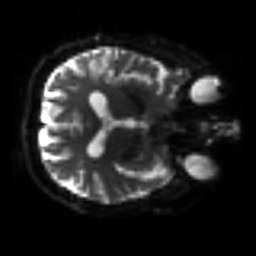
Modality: sbref
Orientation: axial
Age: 63
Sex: male
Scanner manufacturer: siemens
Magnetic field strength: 3 T
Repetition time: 3.2 s
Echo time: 0.081 s